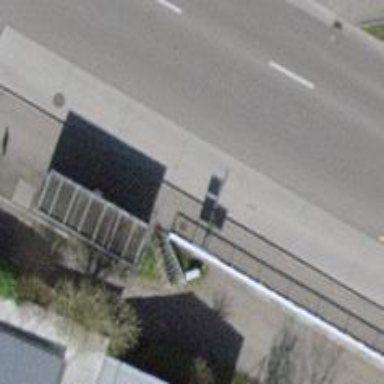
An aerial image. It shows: Road with steps.